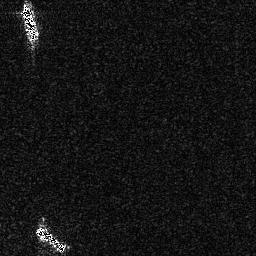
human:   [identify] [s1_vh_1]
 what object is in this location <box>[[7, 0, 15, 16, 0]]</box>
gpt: <ref>1 medium ship at the top left</ref>

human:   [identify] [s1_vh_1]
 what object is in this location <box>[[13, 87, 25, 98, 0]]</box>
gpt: <ref>1 medium ship at the bottom left</ref>